Question: I have this quick query but since my table is named User (SQL keyword), Linqer (a SQL to LINQ converter) fails to convert the SQL query.
Here is the query:
'''
SELECT TOP (100) PERCENT
dbo.[User].OID,
dbo.[User].FirstName + ' ' + dbo.[User].LastName AS [User Name],
COUNT(dbo.AssignedCounty.OID) AS [Counties Assigned],
dbo.UserType.Name AS [User Type]
FROM
dbo.UserType
INNER JOIN dbo.[User] ON dbo.UserType.OID = dbo.[User].UserTypeID
LEFT OUTER JOIN dbo.AssignedCounty ON dbo.[User].OID = dbo.AssignedCounty.UserID
GROUP BY
dbo.[User].OID,
dbo.[User].FirstName + ' ' + dbo.[User].LastName,
dbo.UserType.Name,
dbo.[USER].IsActive
HAVING
(dbo.[User].IsActive = 1)
ORDER BY
[User Name]
'''
Can anyone guide me on how to work my way around this? I need the LINQ.

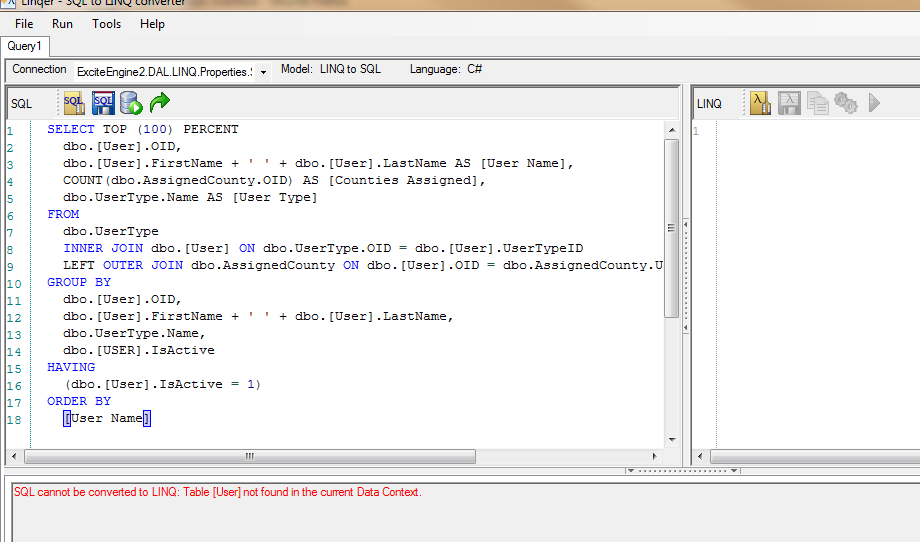
Answer: Apparently, using keywords as Table/Column names is a very bad habit. The User/Users is a keyword in SQL Server. In addition, the joins are jumbled up and Linqer or SQL Metal cannot process them however, LinqPad was able to understand the query but since it is not a conversion tool, does me no good. I finally did a massive renaming operation and most of my failing queries just started to work again. User -> SystemUser